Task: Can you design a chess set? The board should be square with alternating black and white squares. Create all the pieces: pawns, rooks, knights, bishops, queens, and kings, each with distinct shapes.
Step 2327:
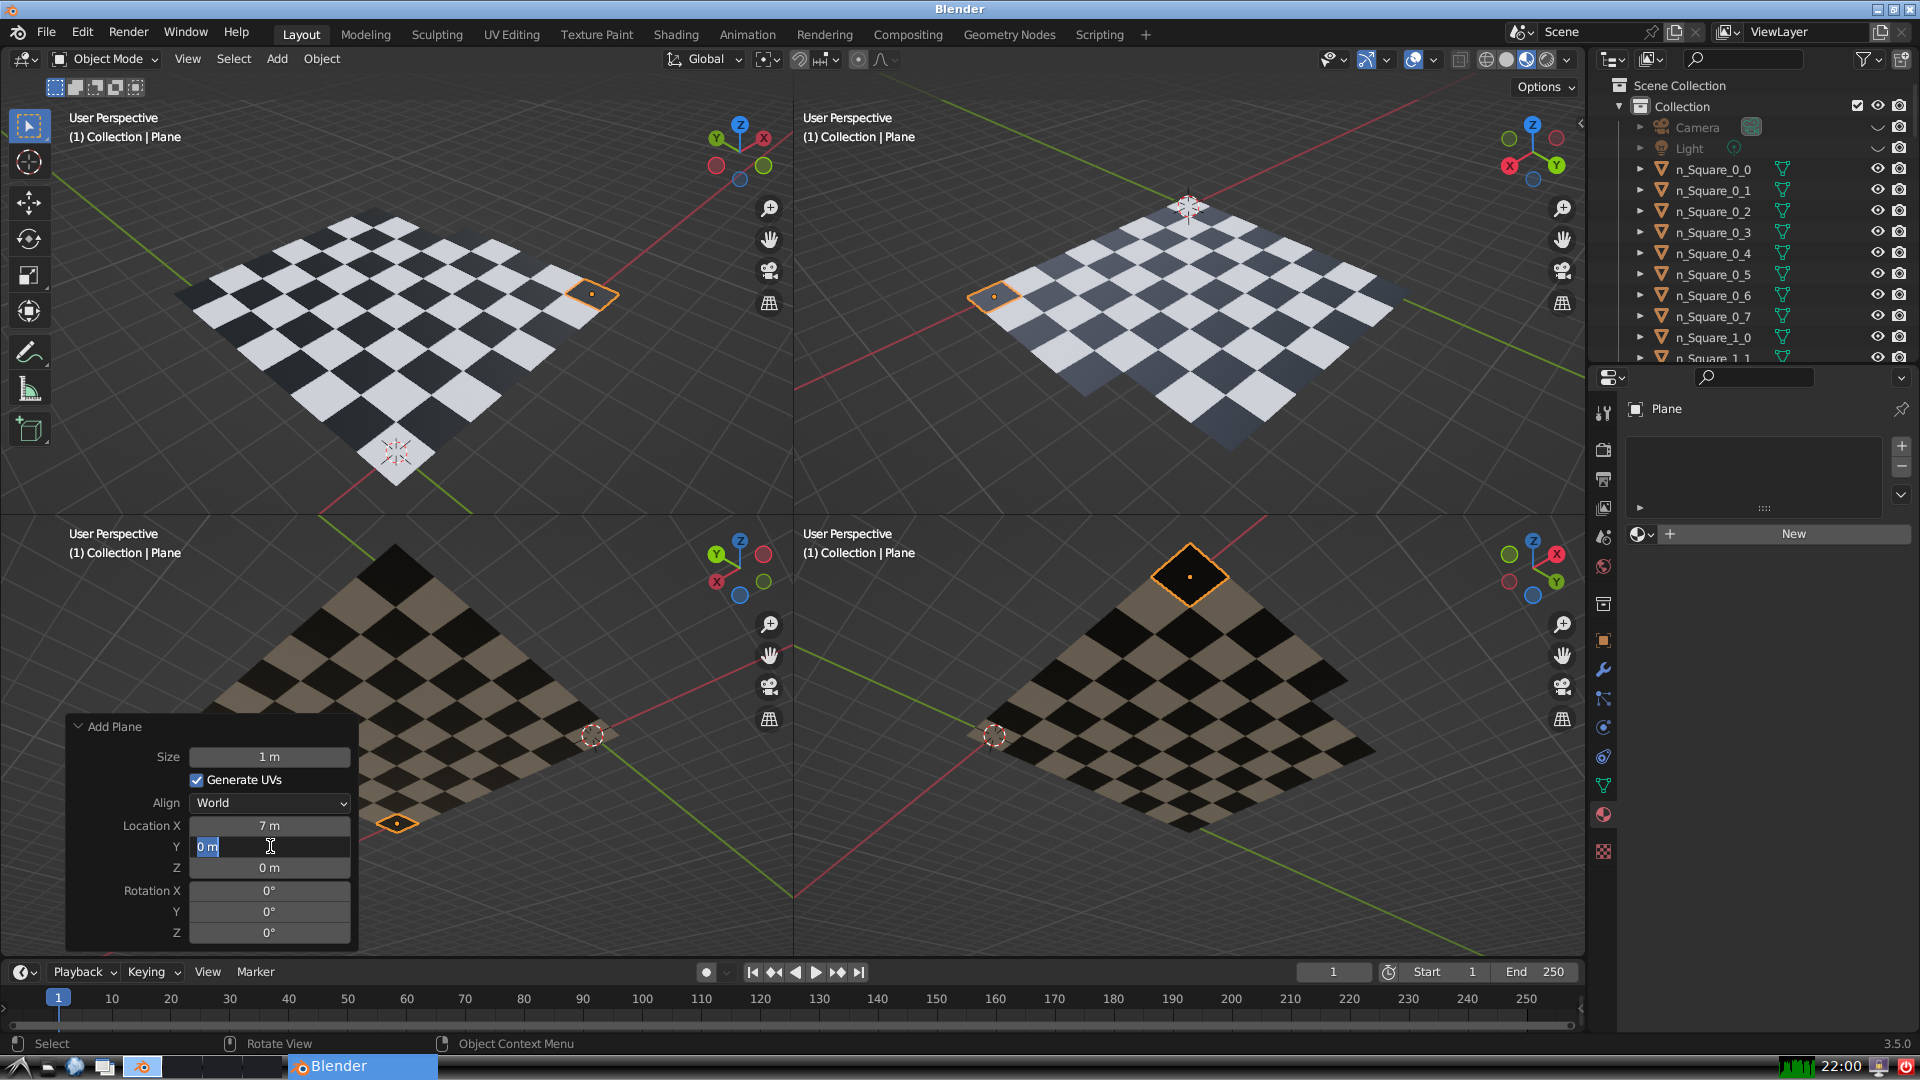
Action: input_text: 5.0